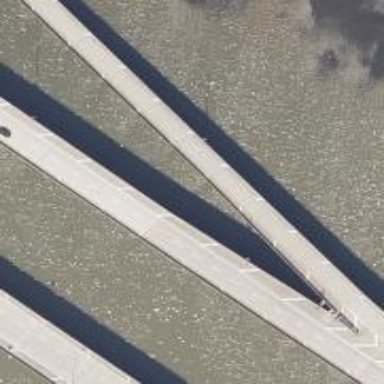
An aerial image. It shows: Bridge on motorway link.